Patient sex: M
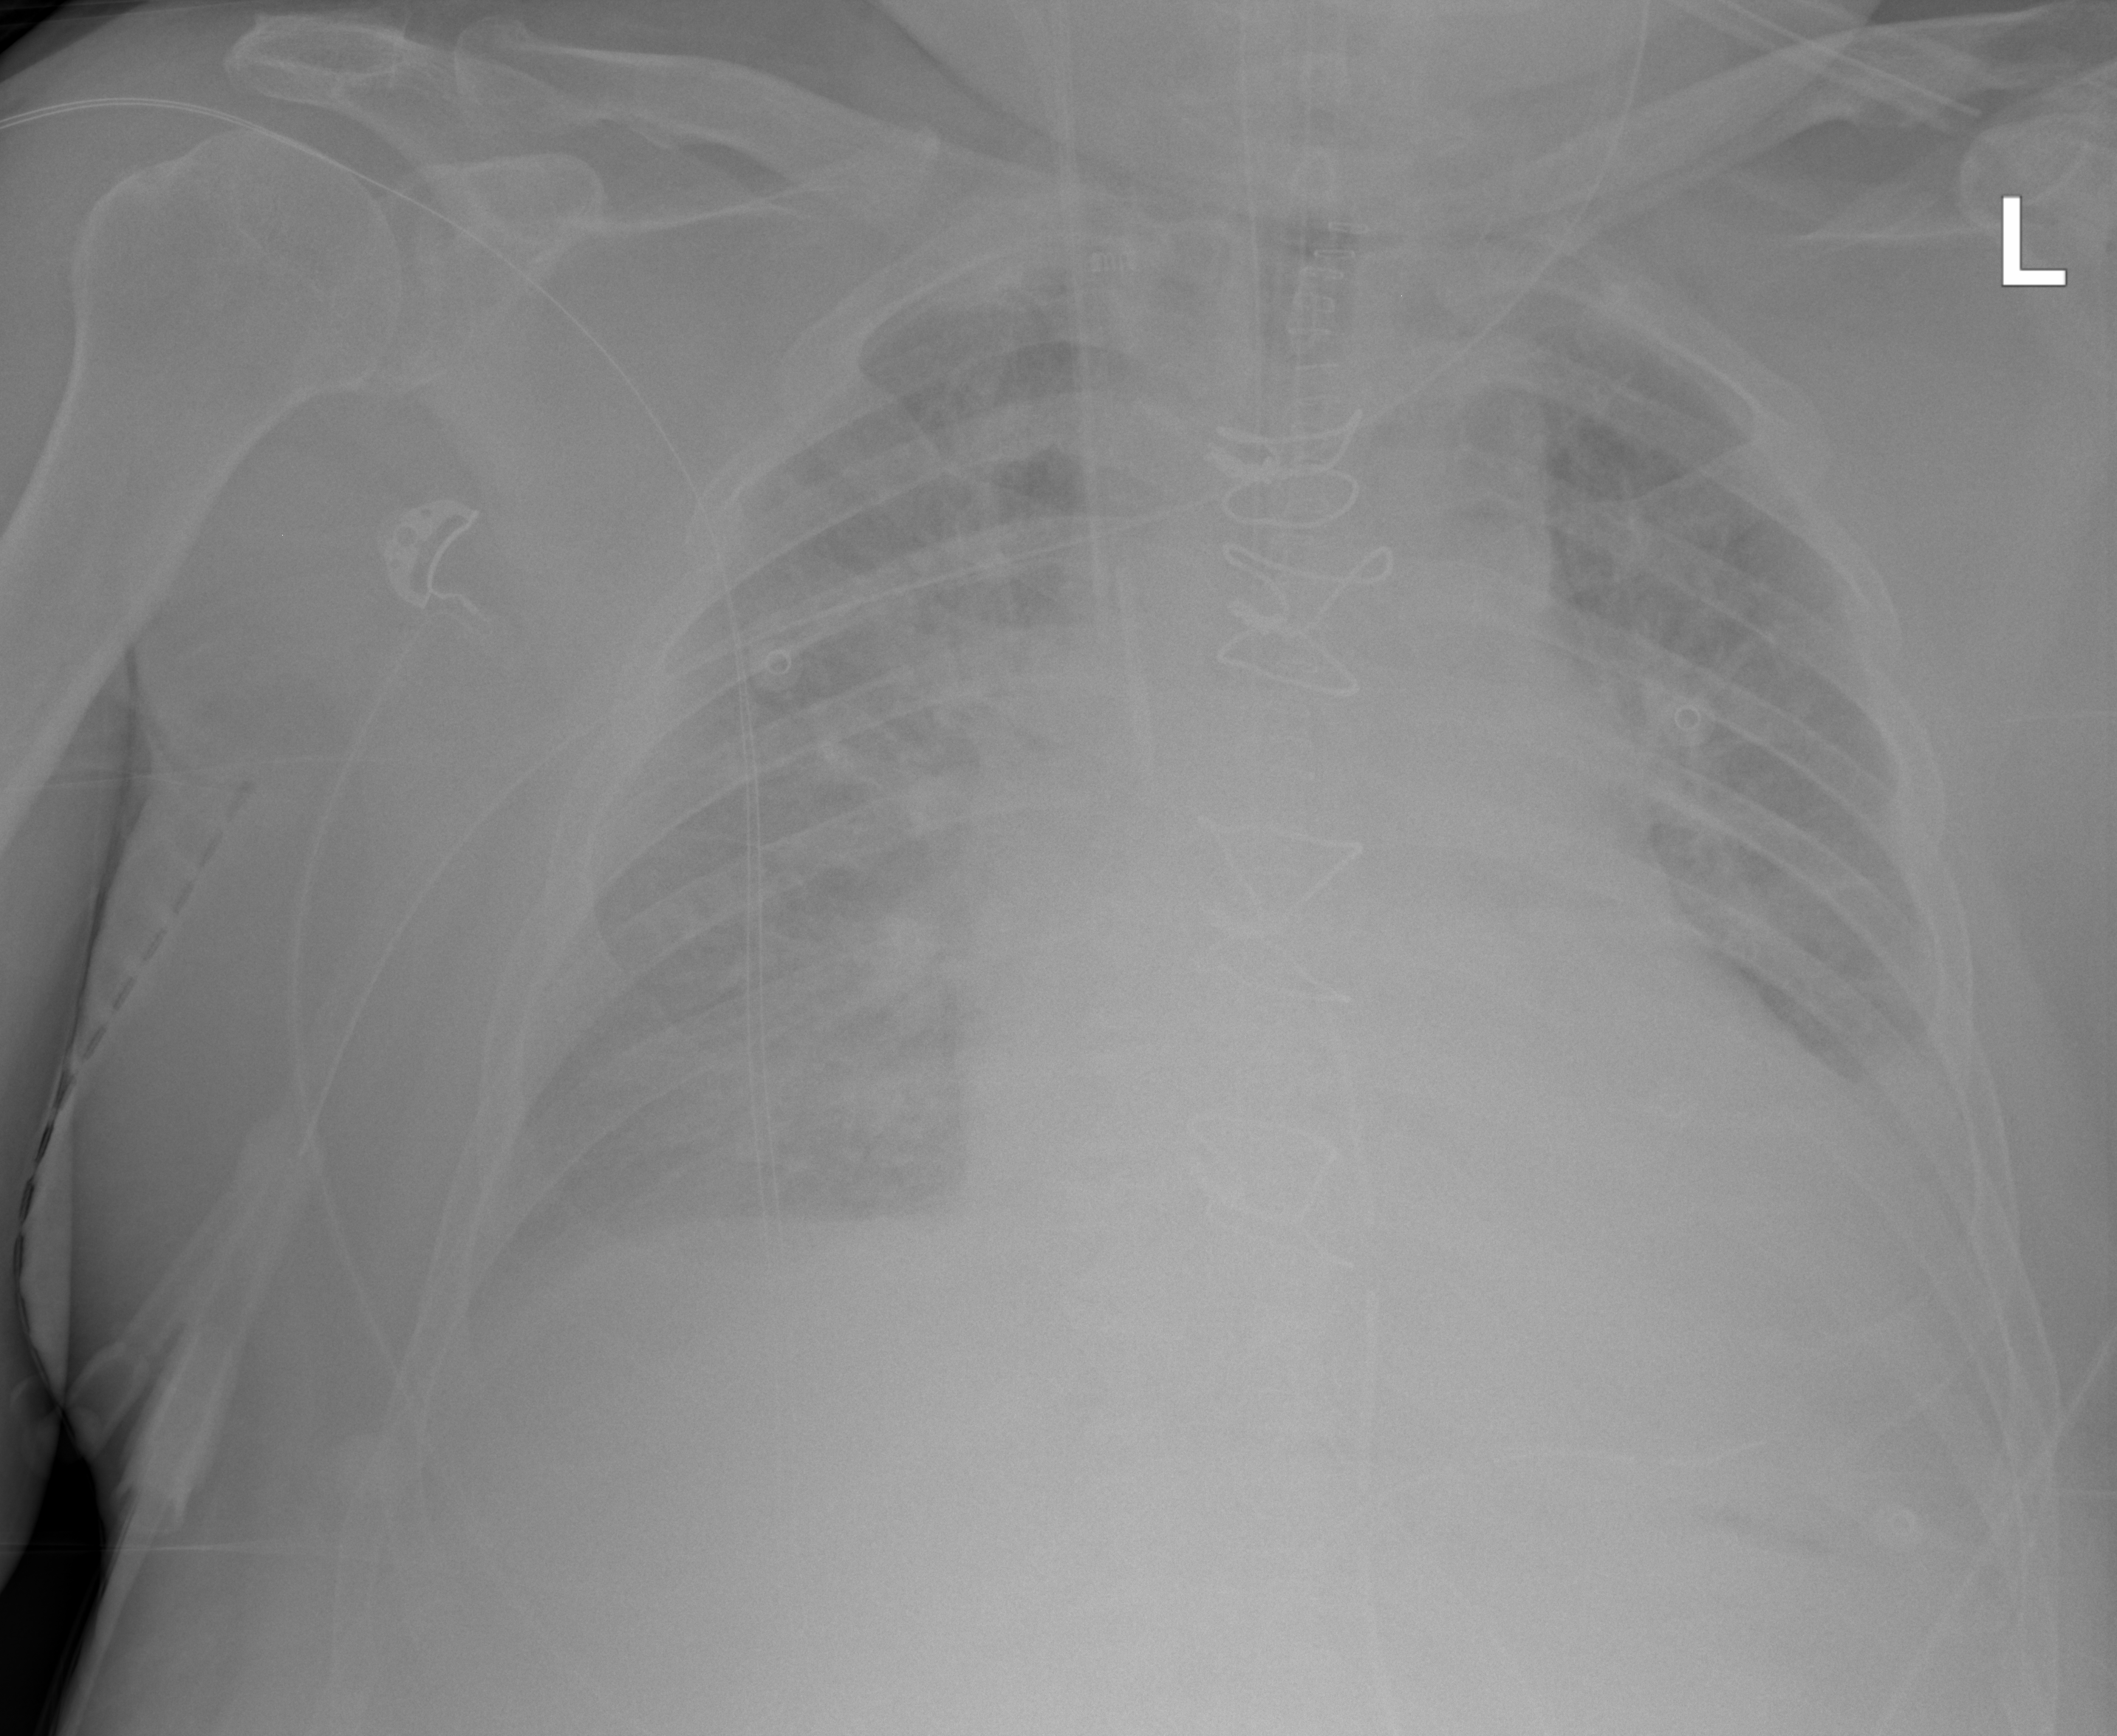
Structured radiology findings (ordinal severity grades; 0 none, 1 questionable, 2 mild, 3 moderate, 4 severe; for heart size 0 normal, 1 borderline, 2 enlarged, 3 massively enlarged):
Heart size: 2
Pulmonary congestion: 2
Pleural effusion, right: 2
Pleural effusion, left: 2
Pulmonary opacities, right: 3
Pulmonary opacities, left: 3
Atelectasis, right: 3
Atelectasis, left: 3